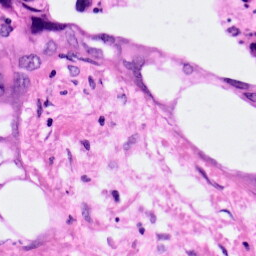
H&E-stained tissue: Pancreatic